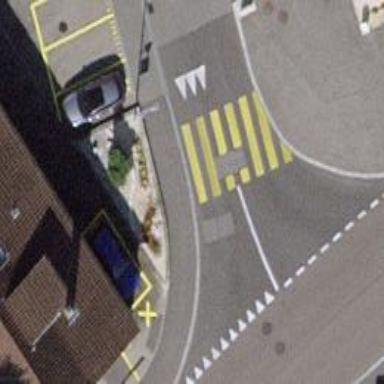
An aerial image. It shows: Crossing with markings.